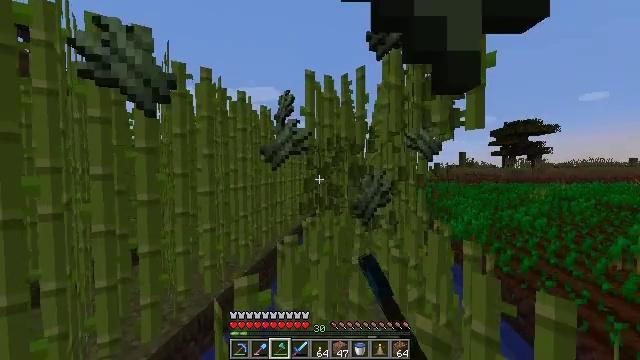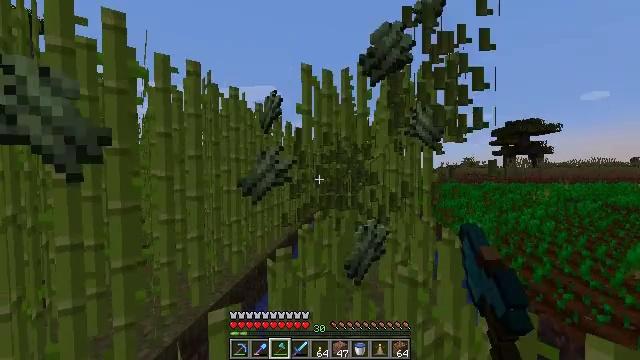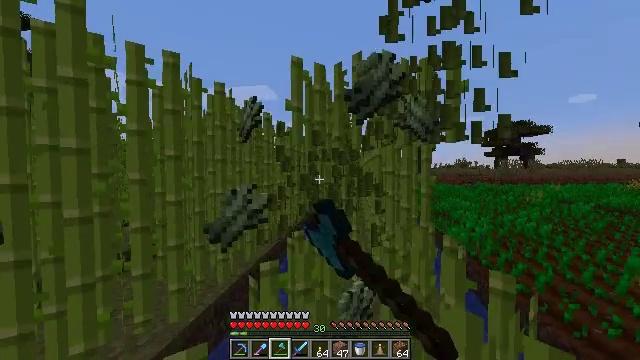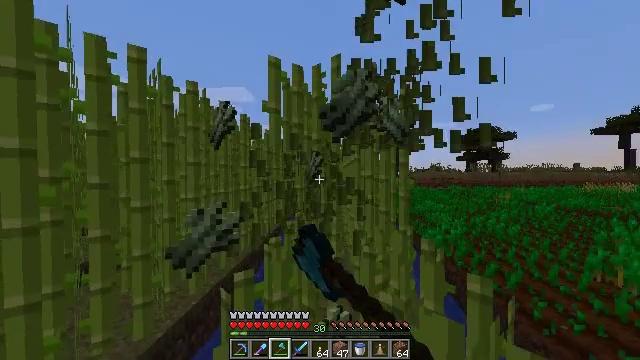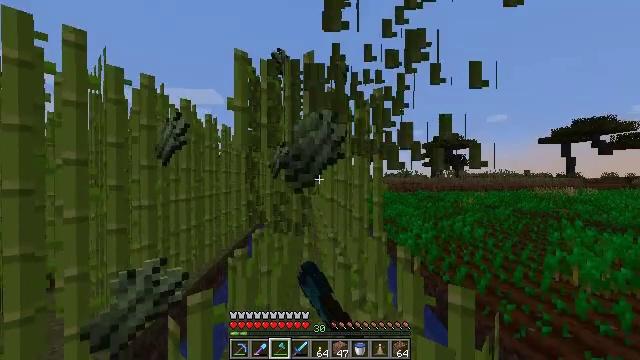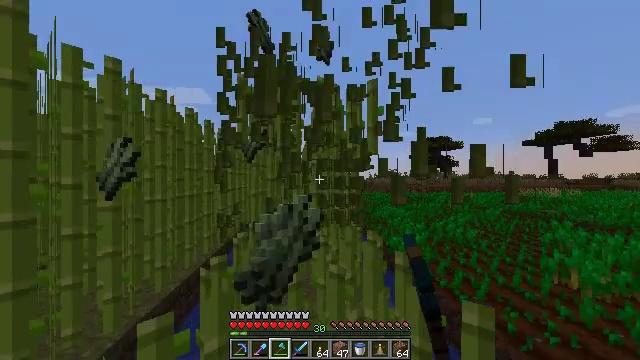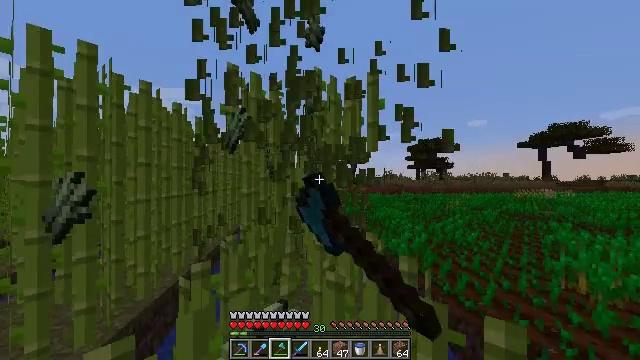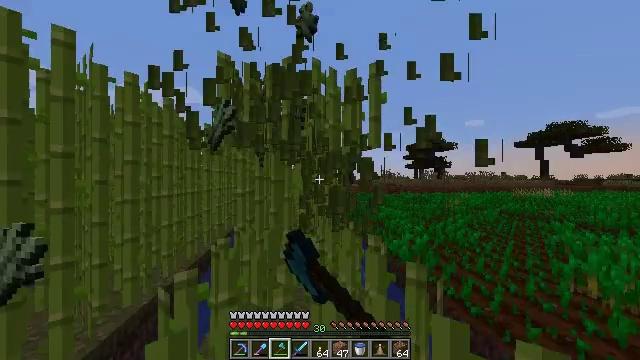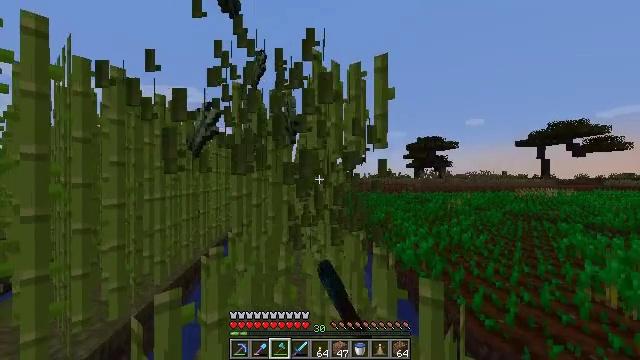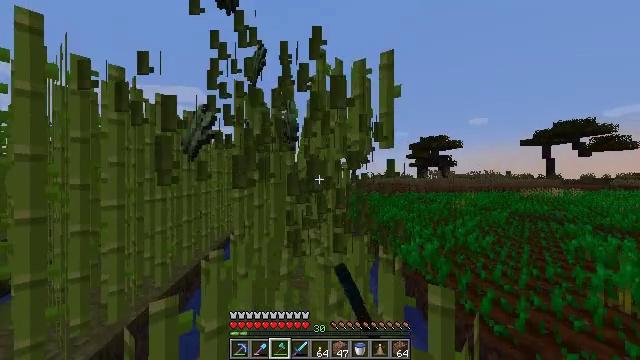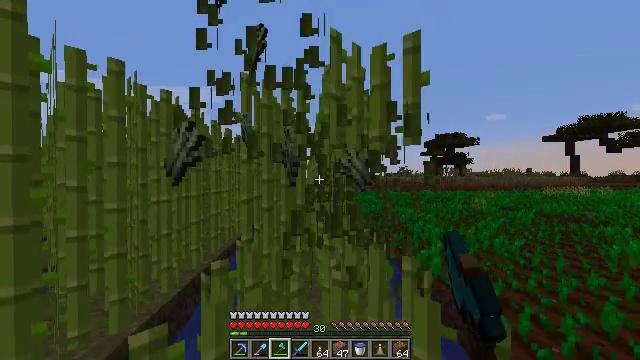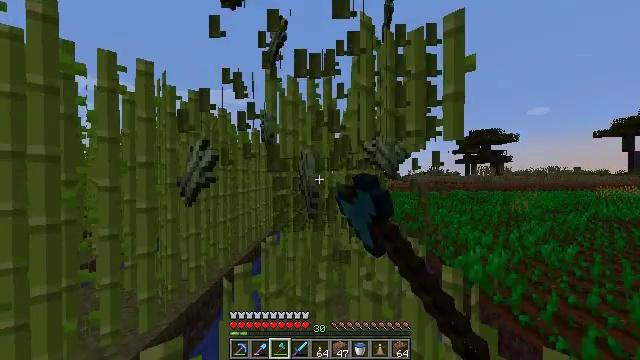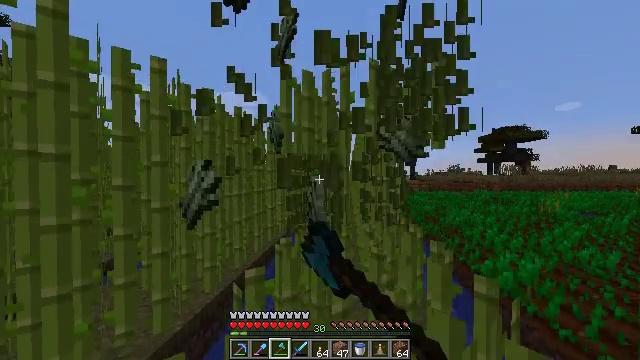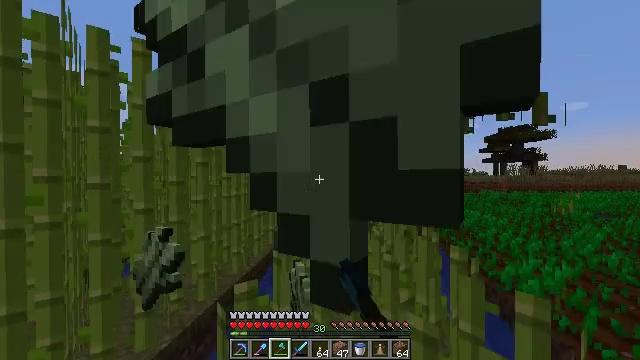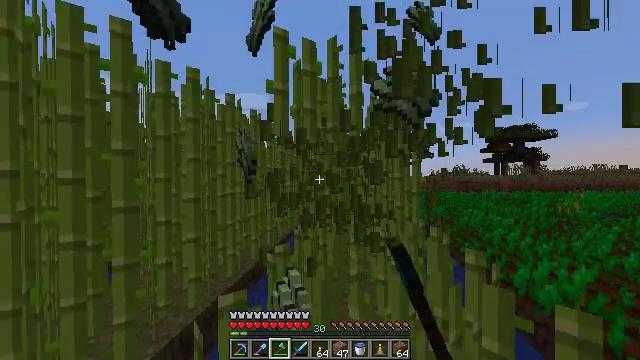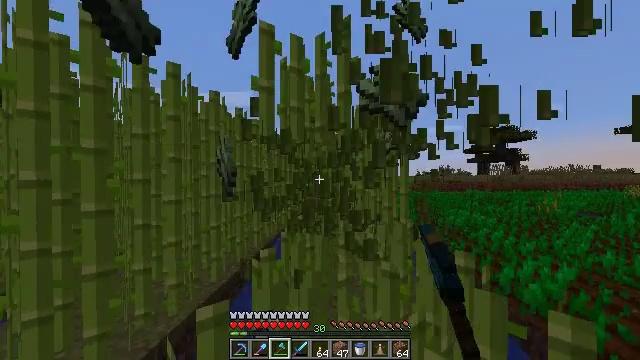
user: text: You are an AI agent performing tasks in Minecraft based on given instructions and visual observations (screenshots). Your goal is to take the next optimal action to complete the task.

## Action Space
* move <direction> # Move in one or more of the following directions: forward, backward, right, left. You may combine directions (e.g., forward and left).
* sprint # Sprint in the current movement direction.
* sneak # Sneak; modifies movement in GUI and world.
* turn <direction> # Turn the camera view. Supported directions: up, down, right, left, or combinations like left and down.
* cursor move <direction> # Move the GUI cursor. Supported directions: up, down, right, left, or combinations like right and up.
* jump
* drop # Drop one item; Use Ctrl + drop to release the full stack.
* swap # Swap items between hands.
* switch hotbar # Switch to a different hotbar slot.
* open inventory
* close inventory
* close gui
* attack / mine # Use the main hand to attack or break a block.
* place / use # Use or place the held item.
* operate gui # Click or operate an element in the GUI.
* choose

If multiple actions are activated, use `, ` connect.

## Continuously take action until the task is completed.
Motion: motion action
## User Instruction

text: Cut down the sugar cane stalks.
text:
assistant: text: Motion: move forward, attack / mine
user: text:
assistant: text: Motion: move forward, turn right, attack / mine
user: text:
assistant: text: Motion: move forward, turn right, attack / mine
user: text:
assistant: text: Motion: move forward, turn right and up, attack / mine
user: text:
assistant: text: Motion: move forward, turn right, attack / mine
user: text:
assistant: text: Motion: move forward, attack / mine
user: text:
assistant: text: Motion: move forward, attack / mine
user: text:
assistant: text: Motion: move forward, attack / mine
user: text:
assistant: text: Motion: move forward, attack / mine
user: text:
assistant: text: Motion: move forward, turn left, attack / mine
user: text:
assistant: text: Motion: move forward, turn left, attack / mine
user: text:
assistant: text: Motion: move forward, turn left, attack / mine
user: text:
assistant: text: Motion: move forward, attack / mine
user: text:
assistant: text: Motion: move forward, attack / mine
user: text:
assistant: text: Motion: move forward, turn right, attack / mine
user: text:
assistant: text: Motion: move forward, turn right and up, attack / mine
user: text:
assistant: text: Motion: move forward, turn right, attack / mine
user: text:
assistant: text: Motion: move forward, attack / mine
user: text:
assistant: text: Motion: move forward, attack / mine
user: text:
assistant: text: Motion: move forward, attack / mine
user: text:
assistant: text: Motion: move forward, turn left, attack / mine
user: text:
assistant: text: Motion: move forward, turn left, attack / mine
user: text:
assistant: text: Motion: move forward, turn left, attack / mine
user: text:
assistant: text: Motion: move forward, turn left, attack / mine
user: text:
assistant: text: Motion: move forward, turn left, attack / mine
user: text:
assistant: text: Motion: move forward, attack / mine
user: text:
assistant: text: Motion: move forward, attack / mine
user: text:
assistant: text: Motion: move forward, attack / mine
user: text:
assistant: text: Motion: move forward, attack / mine
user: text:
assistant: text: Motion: move forward, turn right, attack / mine